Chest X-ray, AP view. Patient: 35 years old, sex M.
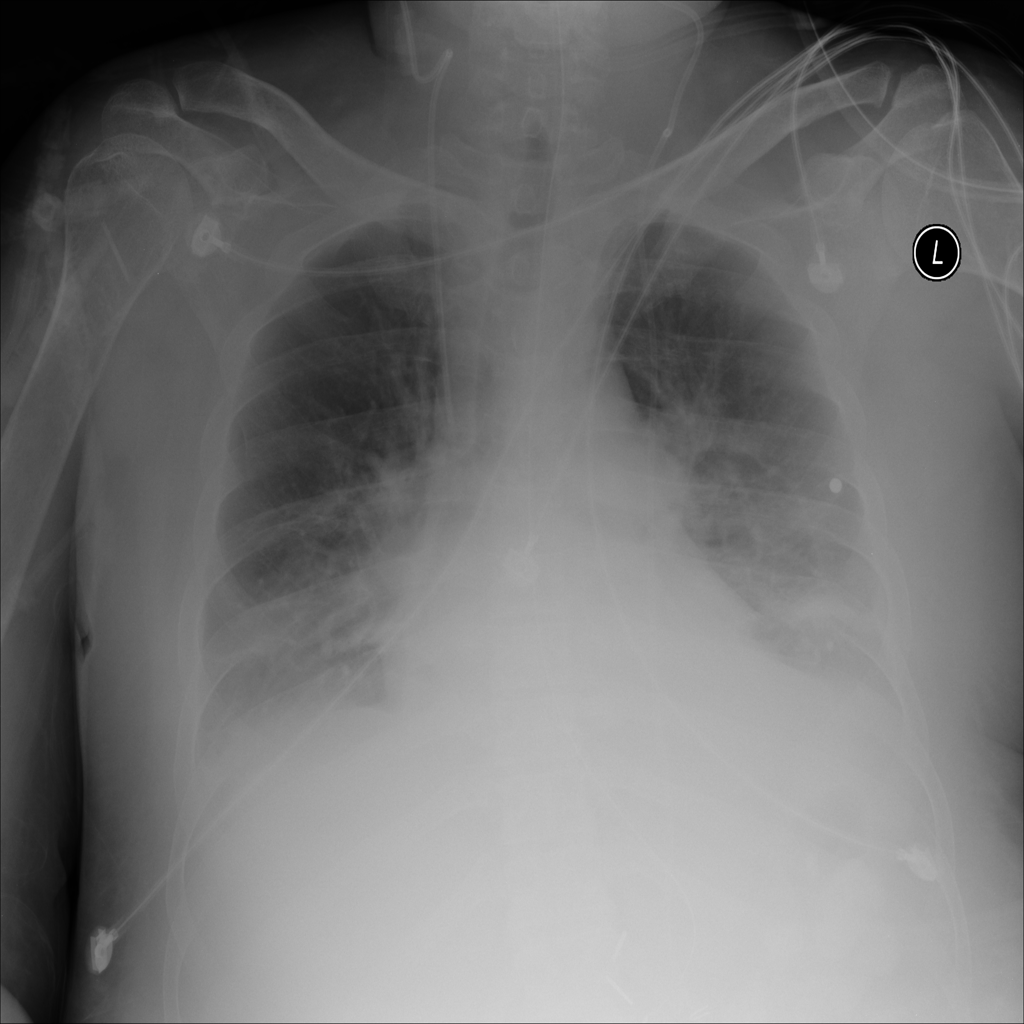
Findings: Effusion